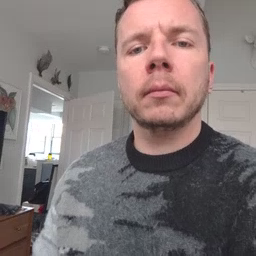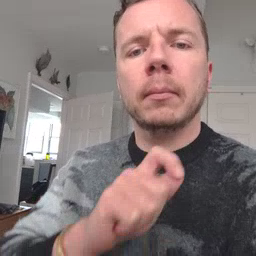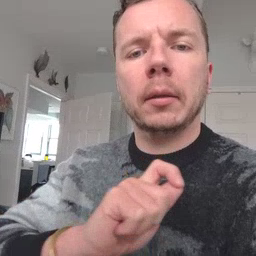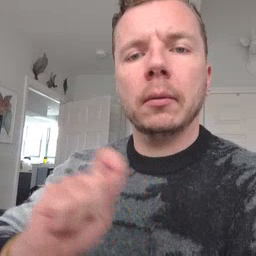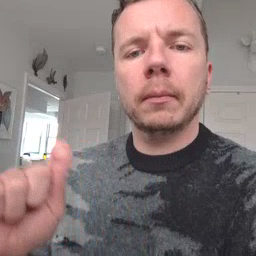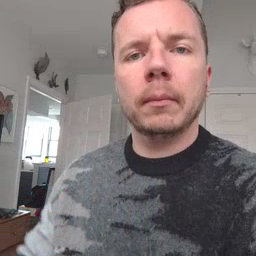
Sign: pencil